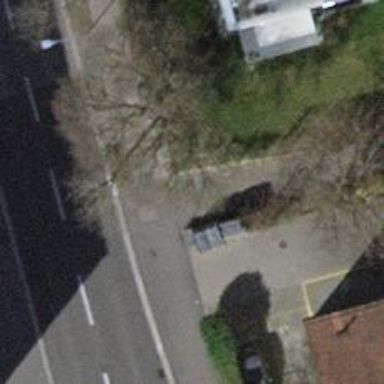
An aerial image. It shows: Cycle barrier.